高三 · 组合数学
现有灰色与白色的卡片各八张, 分别写有数字 1 到 8 . 甲、乙、丙、丁四个人每人面前摆放四张,并按从小到大的顺序自左向右排列 (当灰色卡片和白色卡片数字相同时, 白色卡片摆在灰色卡片的右侧）．如图，甲面前的四张卡片已经翻开，则写有数字 4 的灰色卡片是 \$ \qquad \$ . (填写字母)

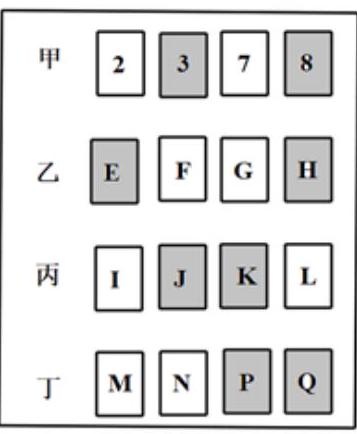
答案: K
解析: 由题得 $E=1, J=2, L=8$,假设 $H=4$,则 $F=3, G=4$,此时白色的在灰色的的左边, 不符合题意, 所以假设不成立.假设 $K=4$, 则由题得:白 2 , 灰 3 , 白 7 , 灰 8 ;灰 1 , 白 5 , 白 6 , 灰 7 ;白 1 , 灰 2 , 灰 4 , 白 8 ;白 3 , 白 4 , 灰 5 , 灰 6 .故答案为: $K$.